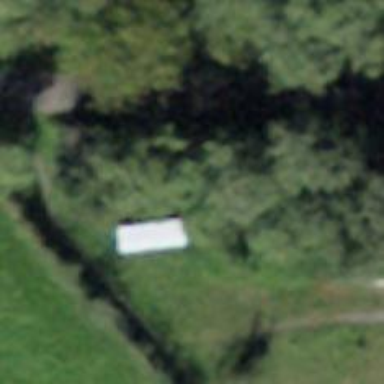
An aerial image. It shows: Insect hotel.